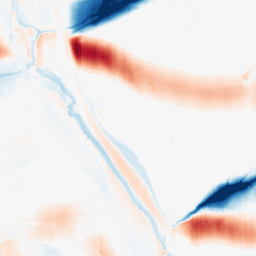
Category: morphological
Decomposition family: morphological_ellipse
Decomposition parameters: operation: average
width: 50
height: 5
Upsampling method: edge_directed
Upsampling parameters: scale: 4
Upsampling scale: 4